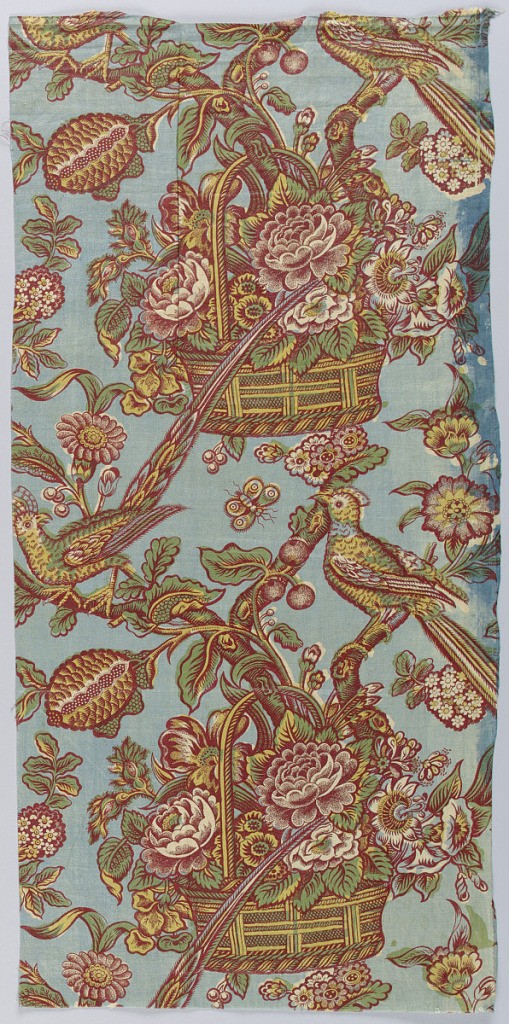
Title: Textile
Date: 1830s
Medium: cotton Technique: roller printed (brown) and block printed (blue, yellow) on plain weave
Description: Baskets of flowers hung on branches with fruit and birds.